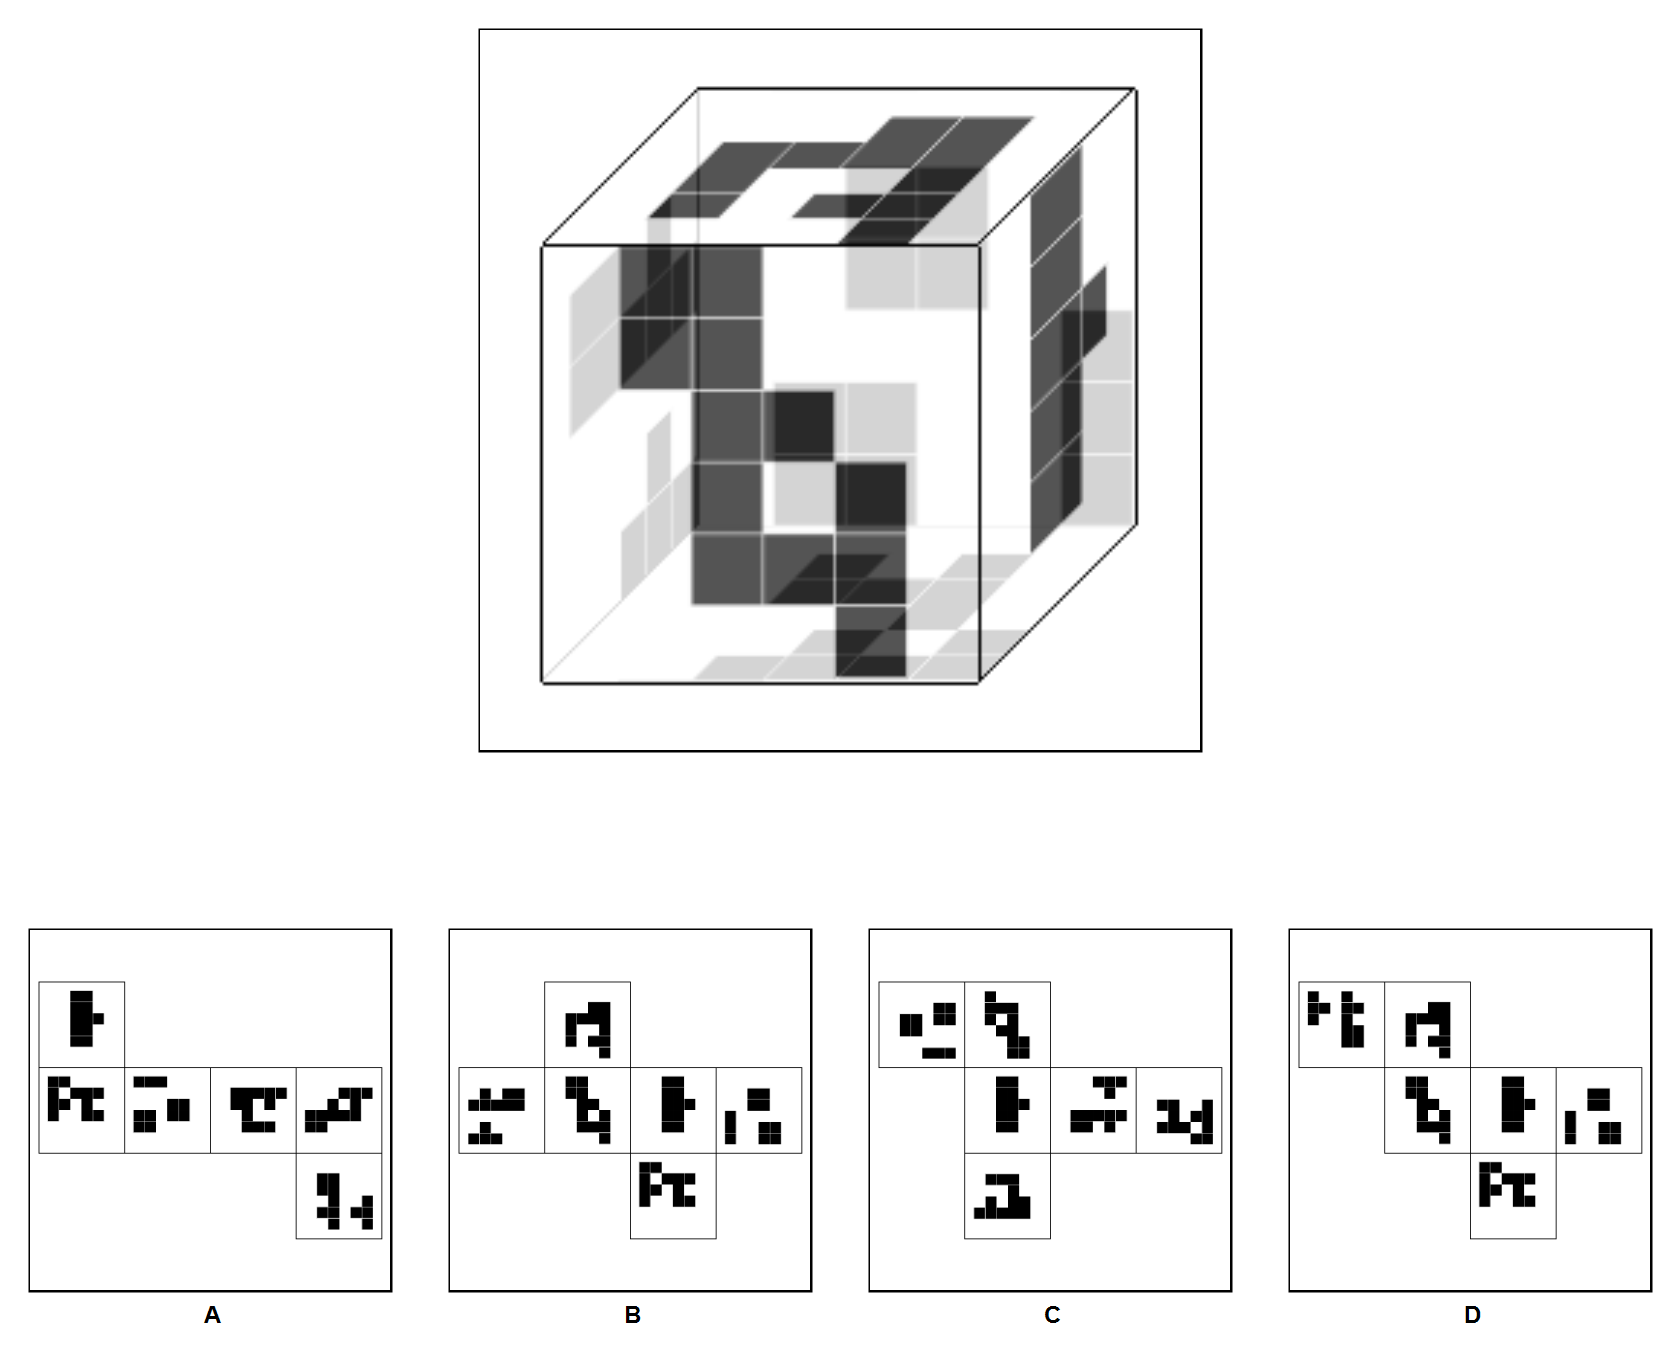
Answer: C